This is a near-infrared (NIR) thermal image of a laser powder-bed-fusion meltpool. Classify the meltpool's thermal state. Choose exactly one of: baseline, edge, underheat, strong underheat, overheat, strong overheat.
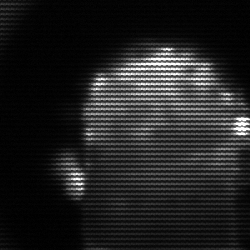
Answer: baseline